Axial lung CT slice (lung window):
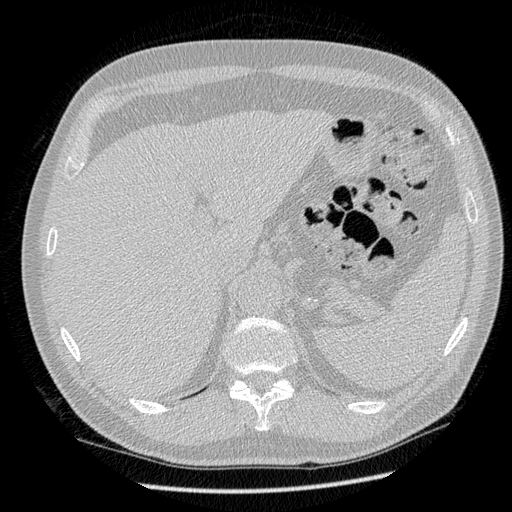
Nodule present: no